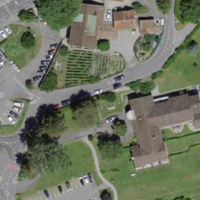
EUNIS habitat code: 55
Species observed at this site:
Corvus corax
Erithacus rubecula